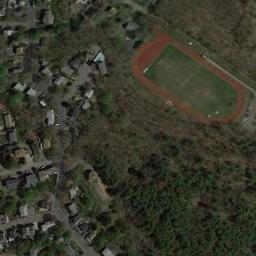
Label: ground_track_field